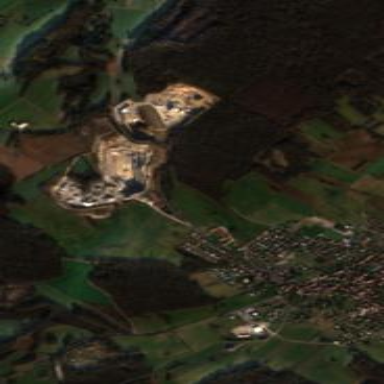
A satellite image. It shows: Quarry area.